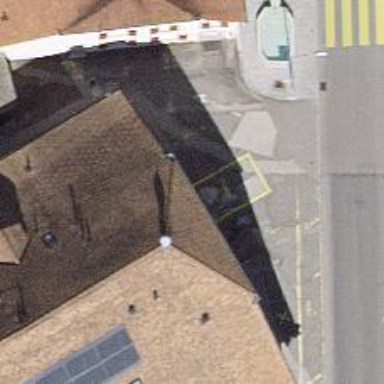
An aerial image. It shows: Charging station.